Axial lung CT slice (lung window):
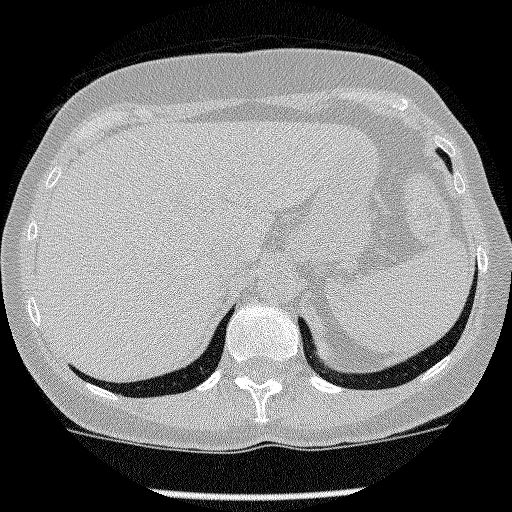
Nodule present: no